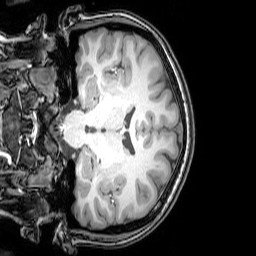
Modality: T1w
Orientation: coronal
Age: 22
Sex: female
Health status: healthy
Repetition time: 0.081 s
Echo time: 0.037 s